Field crop: maize
Growth stage: 1
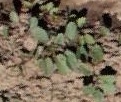
Species: convolvulus